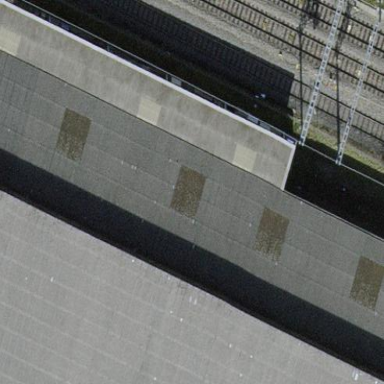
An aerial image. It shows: View of roof of building.